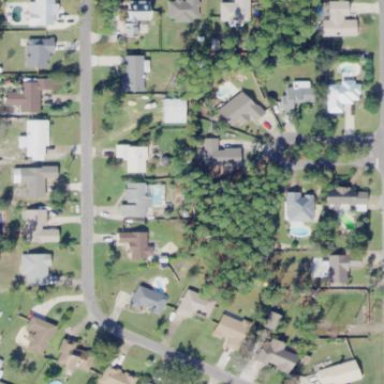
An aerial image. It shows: Residential area consisting of single-family homes.